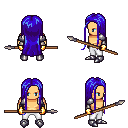
a pixel art fantasy rpg character, male body template, human, tanned skin, steel arm armor, white pants, blue extra-long hairstyle, gold gloves, metal boots, spear, four views (front, back, left, right), 2x2 character sprite sheet, small pixel art, hard edges, no anti-aliasing